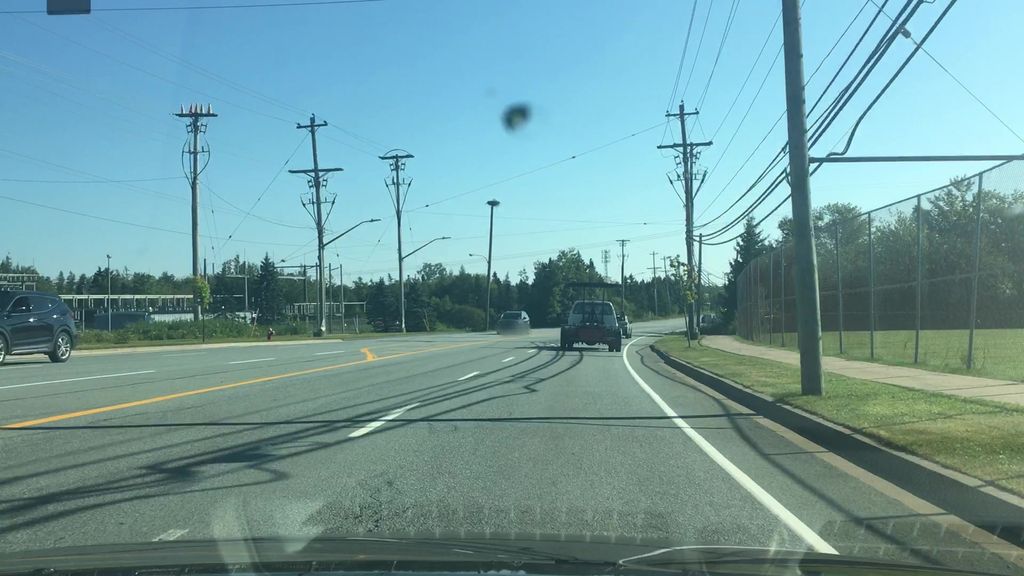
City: halifax